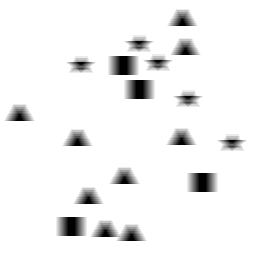
Squares: 4
Triangles: 9
Stars: 5
Total shapes: 18